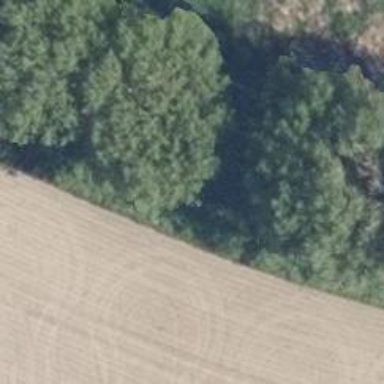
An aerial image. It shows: Row of trees in natural setting.